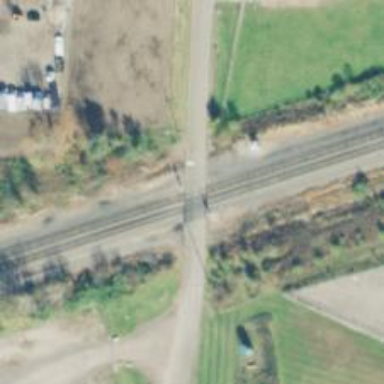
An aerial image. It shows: Railway level crossing.